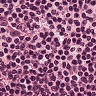
Metastatic tissue present: no